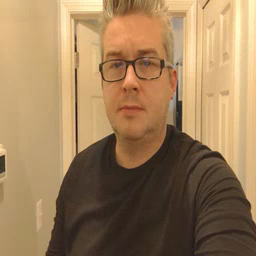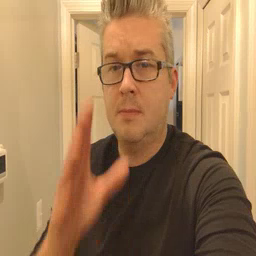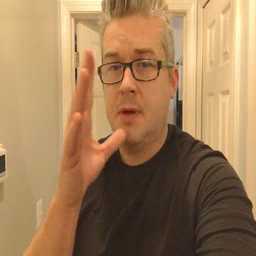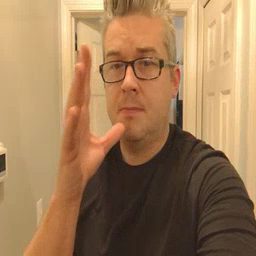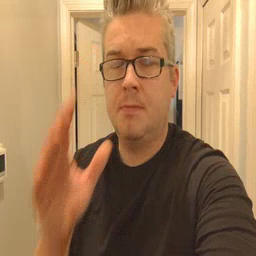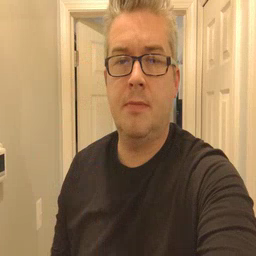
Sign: mom